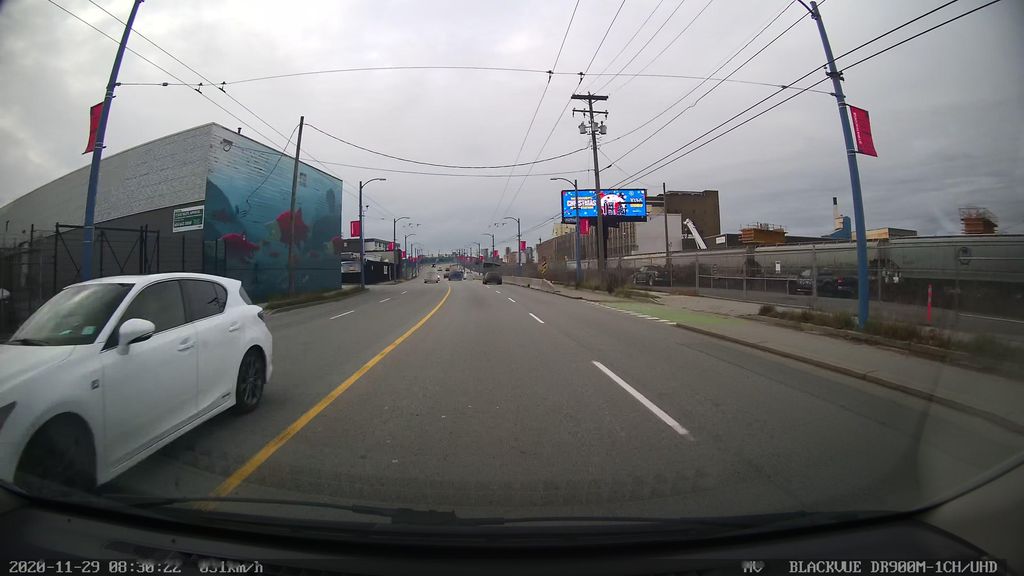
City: vancouver